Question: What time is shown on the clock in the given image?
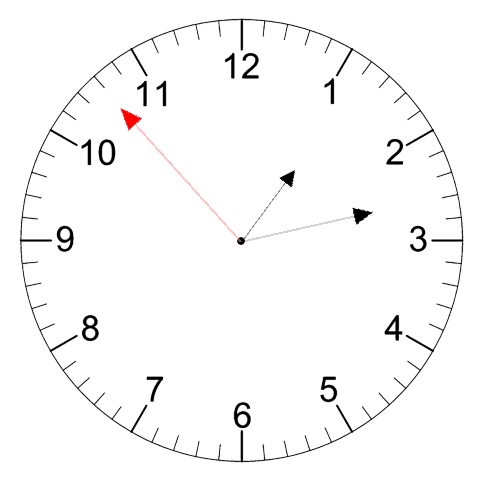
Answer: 01:12:53